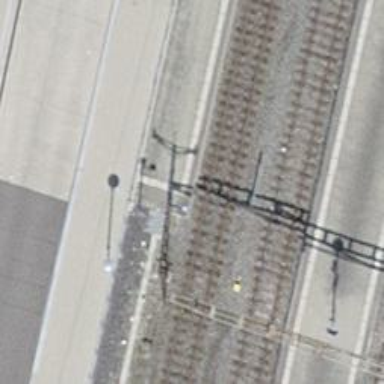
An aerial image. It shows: Close-up of railway platform edge.